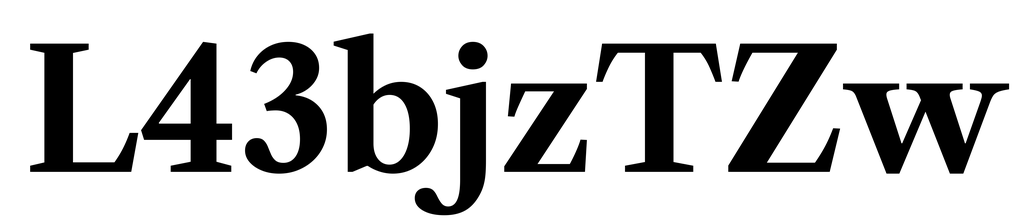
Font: LibreCaslonText_Bold